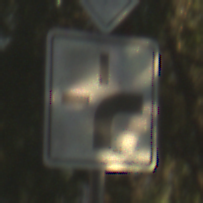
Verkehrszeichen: VerlaufVorfahrtsstrasse3
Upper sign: Vorfahrtsstrasse
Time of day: SunriseSunset
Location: Outdoor (Suburban)
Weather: Clear
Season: NotSpecified
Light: Natural